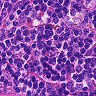
Metastatic tissue present: no